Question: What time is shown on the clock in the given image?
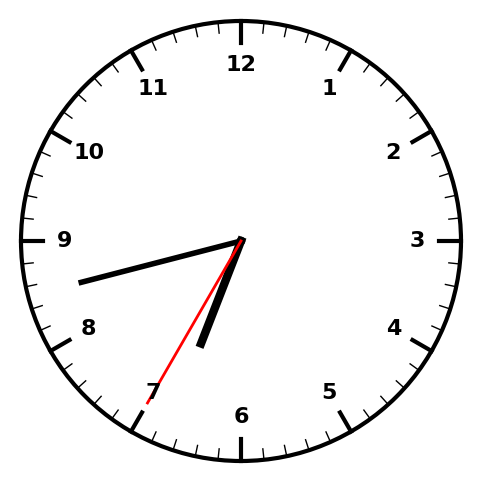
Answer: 06:42:35